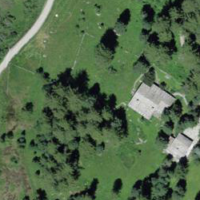
EUNIS habitat code: 24
Species observed at this site:
Vaccinium vitis-idaea